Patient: sex F, age 34
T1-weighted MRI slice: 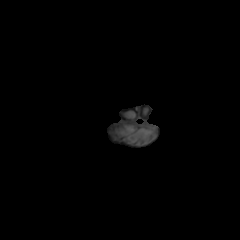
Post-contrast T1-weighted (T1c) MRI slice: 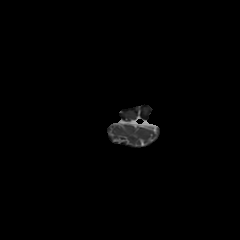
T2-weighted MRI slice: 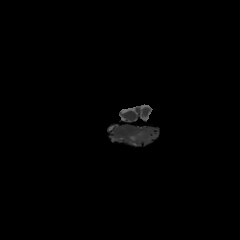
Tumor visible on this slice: yes
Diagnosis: Astrocytoma, IDH-mutant
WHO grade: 3